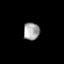
Tissue: skin
Cell type: Epithelial cells
Senescence score: 0.2876
Nuclear area (px): 267
Mean DAPI intensity: 167.33